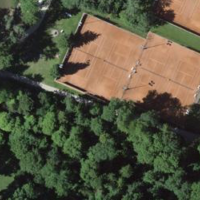
EUNIS habitat code: 53
Species observed at this site:
Scilla bifolia